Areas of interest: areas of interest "Commercial service"
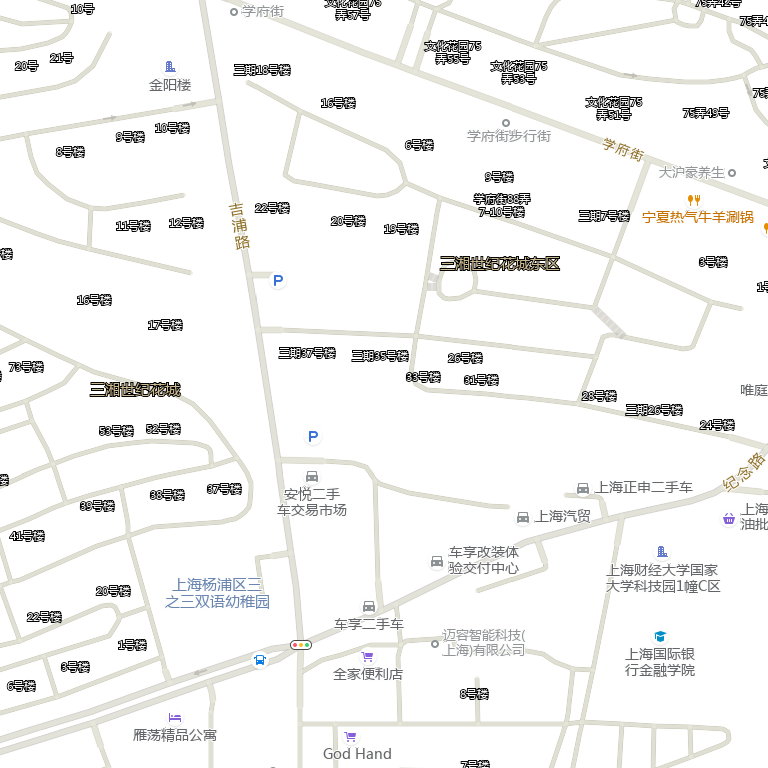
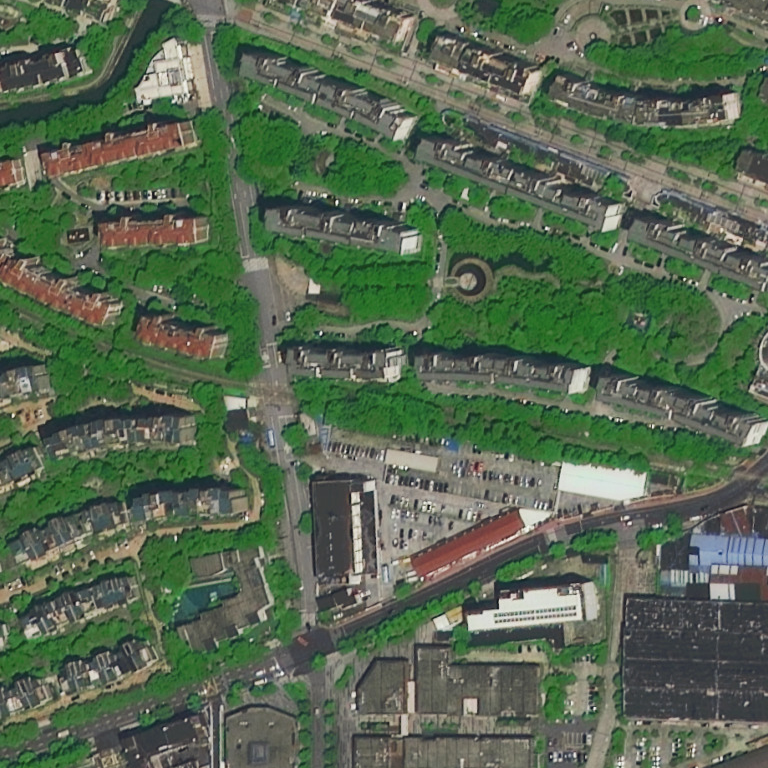